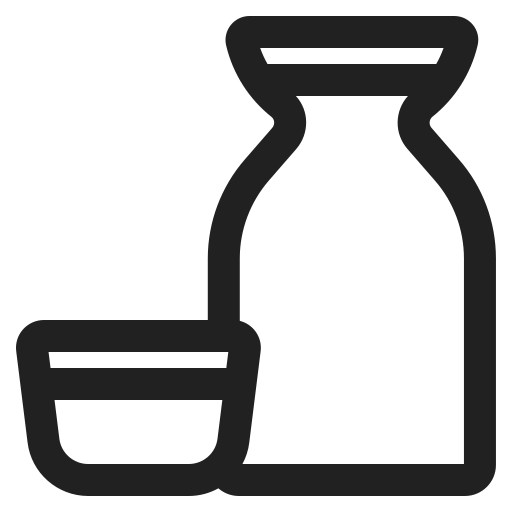
sake high contrast